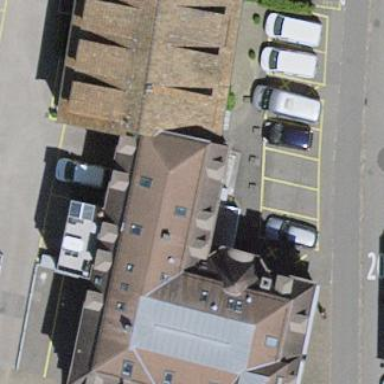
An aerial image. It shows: Gabled roof apartments building.